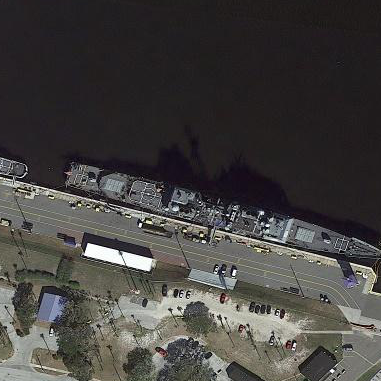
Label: Ticonderoga-class_cruiser